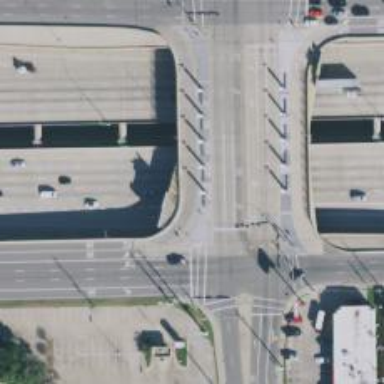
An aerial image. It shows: Secondary link road crossing over bridge.